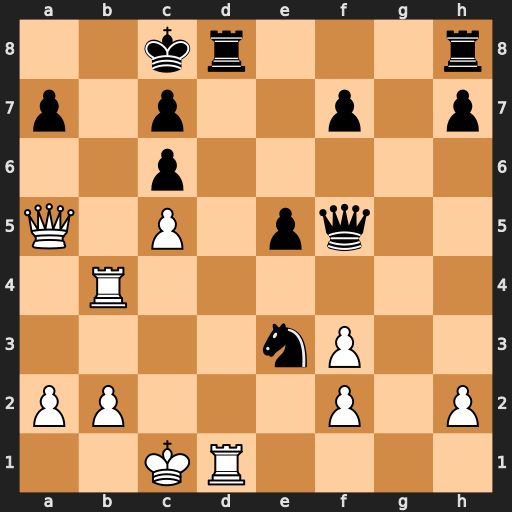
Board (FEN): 2kr3r/p1p2p1p/2p5/Q1P1pq2/1R6/4nP2/PP3P1P/2KR4
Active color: w
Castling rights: -
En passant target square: -
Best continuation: Qa6#